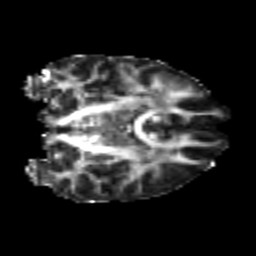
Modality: FA
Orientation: coronal
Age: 21
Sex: female
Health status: healthy
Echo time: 0.074 s